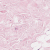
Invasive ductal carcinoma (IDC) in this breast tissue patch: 0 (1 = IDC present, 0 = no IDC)